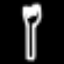
Label: fork